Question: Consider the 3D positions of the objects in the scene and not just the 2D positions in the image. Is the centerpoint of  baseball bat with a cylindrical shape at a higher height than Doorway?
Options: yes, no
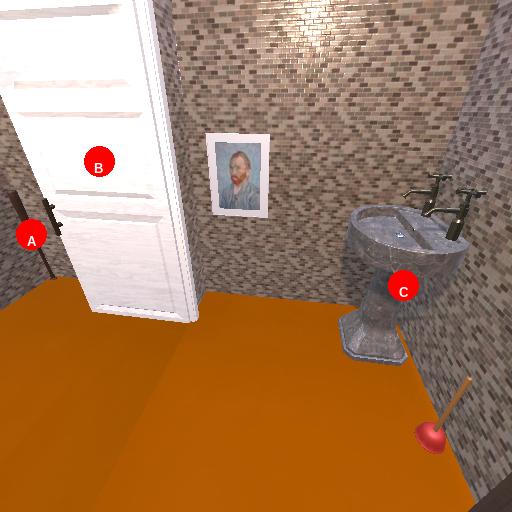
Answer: yes